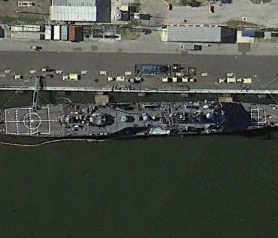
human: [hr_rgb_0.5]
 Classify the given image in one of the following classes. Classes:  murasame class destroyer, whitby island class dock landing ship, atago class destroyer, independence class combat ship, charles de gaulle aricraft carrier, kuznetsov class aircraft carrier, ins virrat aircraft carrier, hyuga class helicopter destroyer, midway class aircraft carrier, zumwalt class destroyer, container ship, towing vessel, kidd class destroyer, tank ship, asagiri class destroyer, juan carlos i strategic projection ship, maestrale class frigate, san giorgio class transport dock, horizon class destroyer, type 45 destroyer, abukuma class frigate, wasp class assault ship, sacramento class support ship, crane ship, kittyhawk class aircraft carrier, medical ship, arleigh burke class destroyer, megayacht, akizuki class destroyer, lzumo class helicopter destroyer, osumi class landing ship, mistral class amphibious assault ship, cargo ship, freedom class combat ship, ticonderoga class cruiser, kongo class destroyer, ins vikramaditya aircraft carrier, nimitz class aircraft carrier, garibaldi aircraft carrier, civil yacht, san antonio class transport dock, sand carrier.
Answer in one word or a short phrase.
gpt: Ticonderoga class cruiser